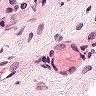
Metastatic tissue present: yes